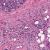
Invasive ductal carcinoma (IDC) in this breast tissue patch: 1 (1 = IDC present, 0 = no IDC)